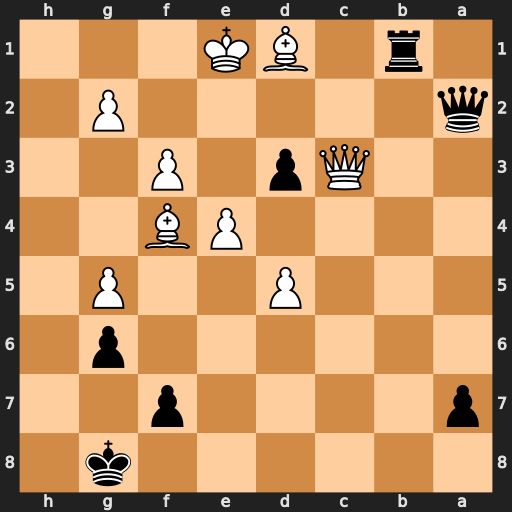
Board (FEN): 6k1/p4p2/6p1/3P2P1/4PB2/2Qp1P2/q5P1/1r1BK3
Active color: b
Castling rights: -
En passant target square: -
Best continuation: Qe2#